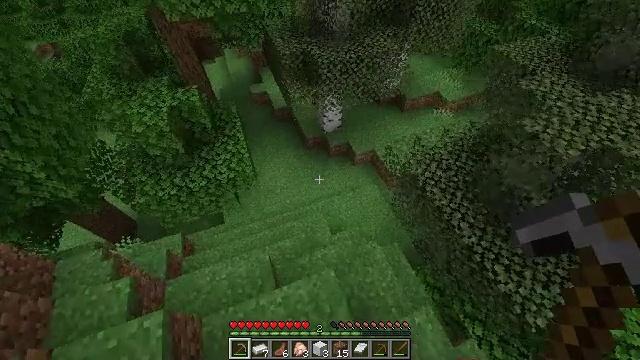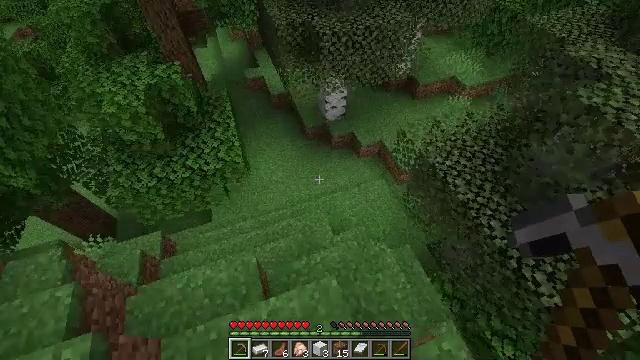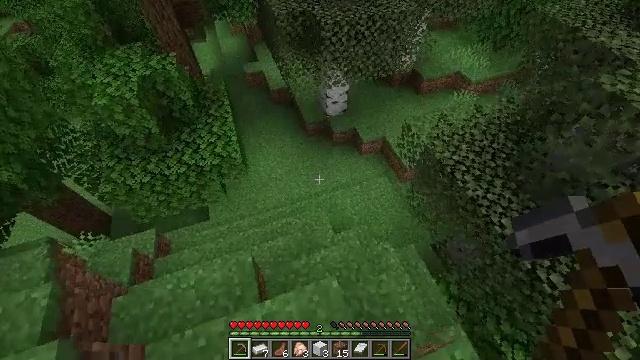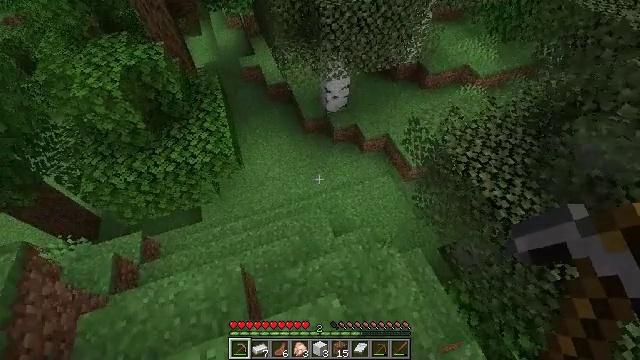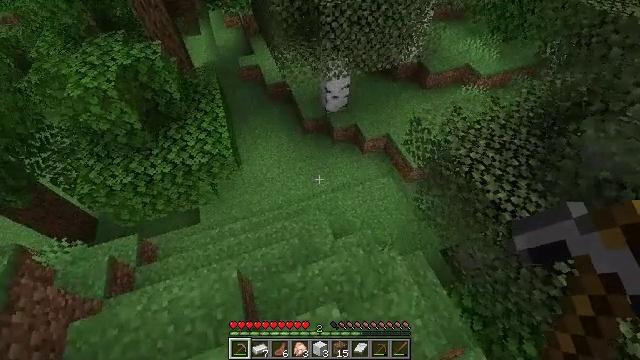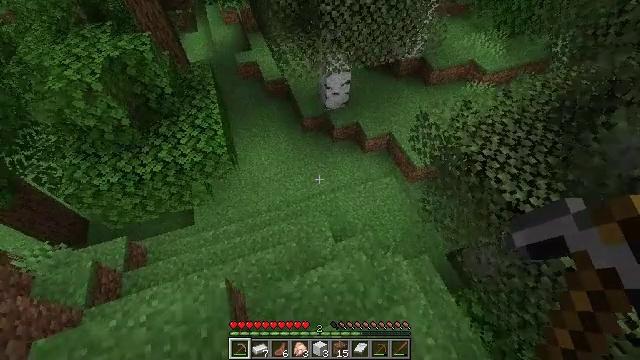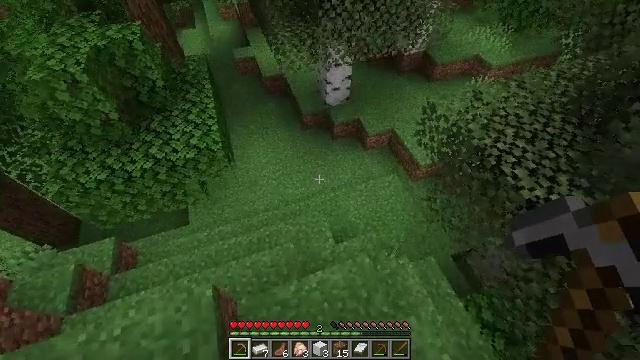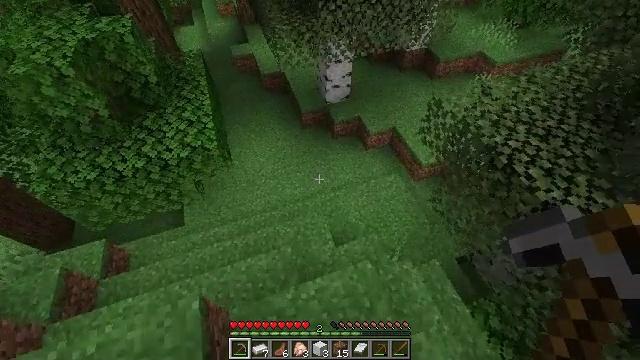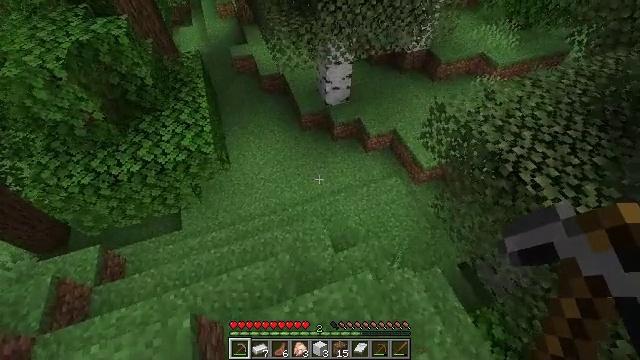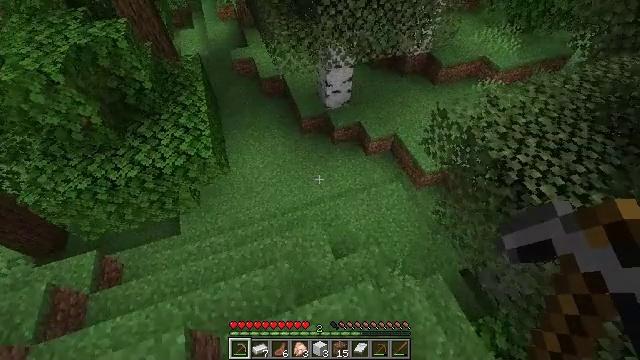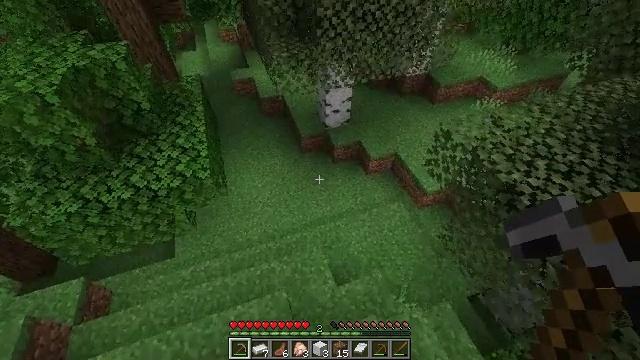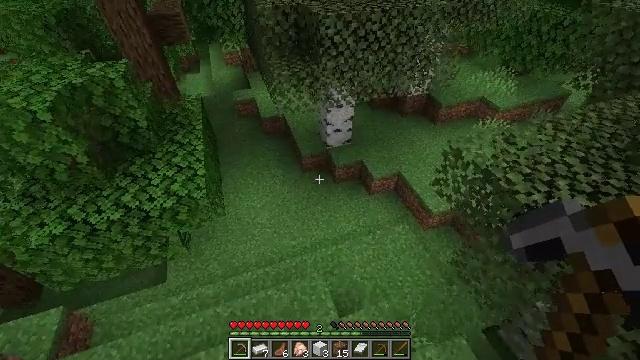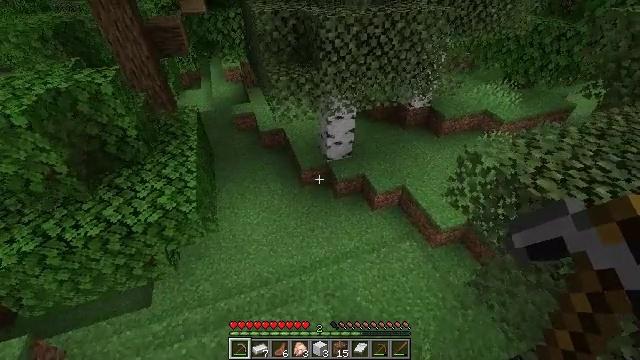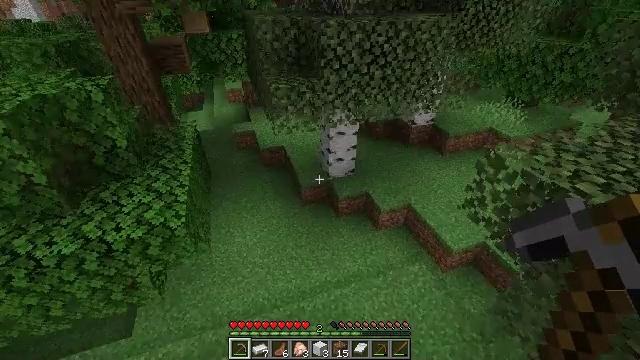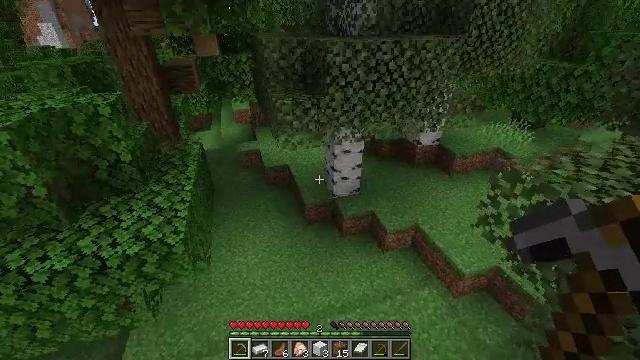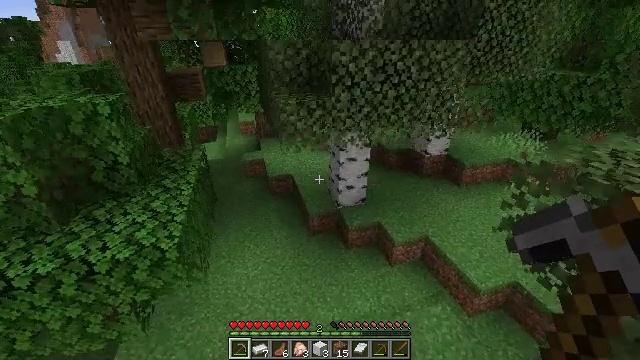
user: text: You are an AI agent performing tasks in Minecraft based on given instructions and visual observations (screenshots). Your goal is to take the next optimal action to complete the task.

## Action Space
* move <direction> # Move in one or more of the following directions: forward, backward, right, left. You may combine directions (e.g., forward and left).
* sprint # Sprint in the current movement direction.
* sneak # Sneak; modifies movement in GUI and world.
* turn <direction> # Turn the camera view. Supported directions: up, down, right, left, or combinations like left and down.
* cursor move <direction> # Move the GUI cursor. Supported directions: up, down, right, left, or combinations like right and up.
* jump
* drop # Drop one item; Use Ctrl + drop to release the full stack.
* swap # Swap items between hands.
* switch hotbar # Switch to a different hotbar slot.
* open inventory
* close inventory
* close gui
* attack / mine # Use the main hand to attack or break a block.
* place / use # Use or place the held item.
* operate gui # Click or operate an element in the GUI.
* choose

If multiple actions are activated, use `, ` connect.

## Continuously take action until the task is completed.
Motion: motion action
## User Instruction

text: Mine a chest to move it.
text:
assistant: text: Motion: no_op
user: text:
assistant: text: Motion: no_op
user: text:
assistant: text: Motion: move forward
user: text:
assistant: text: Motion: move forward
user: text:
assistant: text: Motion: move forward
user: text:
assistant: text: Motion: move forward
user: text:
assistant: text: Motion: move forward
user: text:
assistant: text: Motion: move forward
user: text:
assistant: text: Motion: move forward
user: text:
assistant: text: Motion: move forward, turn up
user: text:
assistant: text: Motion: move forward, turn up
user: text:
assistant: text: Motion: move forward, turn up
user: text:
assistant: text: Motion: move forward, turn up
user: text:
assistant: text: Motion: move forward, turn left and up
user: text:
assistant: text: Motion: move forward, turn left and up
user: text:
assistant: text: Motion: move forward, turn left and up
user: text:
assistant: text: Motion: move forward, turn left and up
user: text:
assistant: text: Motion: move forward, turn left and up
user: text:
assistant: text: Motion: move forward, turn left and up
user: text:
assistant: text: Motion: move forward, turn left
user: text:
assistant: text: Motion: move forward, turn left
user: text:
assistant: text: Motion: move forward, turn left
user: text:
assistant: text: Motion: move forward
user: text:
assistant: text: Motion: move forward, turn left
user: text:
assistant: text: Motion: move forward, turn left
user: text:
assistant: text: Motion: move forward, turn left
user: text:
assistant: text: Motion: move forward
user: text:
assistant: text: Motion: move forward
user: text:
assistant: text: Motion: move forward
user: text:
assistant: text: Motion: move forward